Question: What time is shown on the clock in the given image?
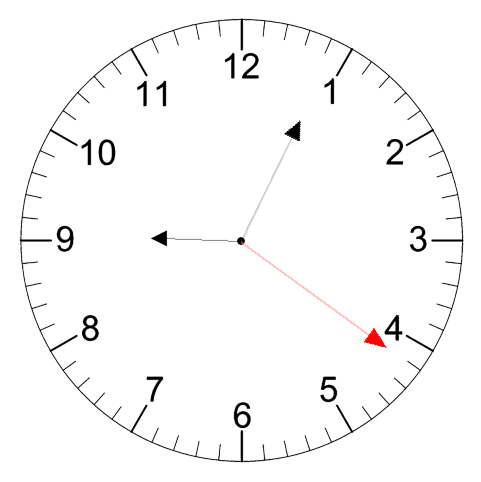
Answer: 09:04:21